Current action and preconditions to check: trajectory_clear

Your task: For each precondition in the list above, predict whether it will hold at this action.

Consider the current scene as observed from the mobile robot's camera, and analyze the predicted future states of all dynamic agents (e.g., people, animals, vehicles, or any moving entities) within the NEXT SECOND.

IMPORTANT: Only answer "very likely" if you are absolutely certain—based on strong, clear evidence—that a dynamic agent will violate the precondition in the predicted future state. Do NOT answer "very likely" for unlikely, ambiguous, or low-probability risks.

Ask yourself for each precondition: Is there a high probability, with clear and convincing evidence, that the predicted future states of any dynamic agent will interfere with the predicted future state of the currently executing action within the NEXT SECOND, causing that precondition to fail?

Assess the risk level based on these predictions. Use "likely" or "very likely" if motions create a clear risk of interference.

Use "neutral" or "improbable" if agents are nearby but their predicted paths are clearly diverging or non-conflicting.

Failure Risk Categories: "very improbable", "improbable", "neutral", "likely", "very likely"

Answer Format: Output ONLY the probability_of_failure value from these categories: "very improbable", "improbable", "neutral", "likely", "very likely"

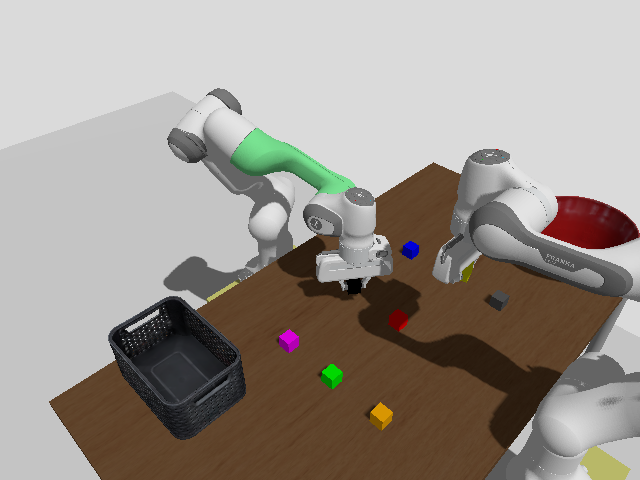

Answer: very improbable